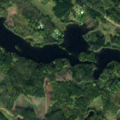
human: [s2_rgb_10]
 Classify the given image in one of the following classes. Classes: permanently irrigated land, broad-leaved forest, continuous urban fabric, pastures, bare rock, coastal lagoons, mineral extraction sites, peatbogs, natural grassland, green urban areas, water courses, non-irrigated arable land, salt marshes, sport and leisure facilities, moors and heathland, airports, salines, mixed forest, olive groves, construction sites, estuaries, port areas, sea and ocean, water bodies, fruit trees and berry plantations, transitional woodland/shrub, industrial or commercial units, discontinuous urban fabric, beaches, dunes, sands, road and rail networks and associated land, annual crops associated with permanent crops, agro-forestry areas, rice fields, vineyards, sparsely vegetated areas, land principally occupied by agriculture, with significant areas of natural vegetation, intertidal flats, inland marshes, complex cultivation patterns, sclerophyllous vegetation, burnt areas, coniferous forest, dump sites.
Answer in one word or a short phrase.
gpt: coniferous forest, mixed forest, transitional woodland/shrub, water bodies